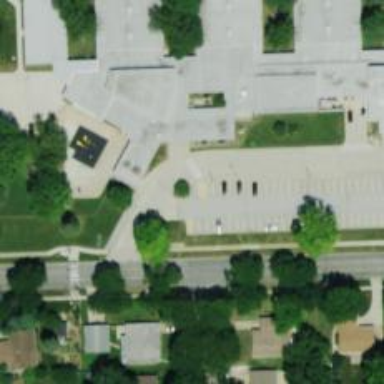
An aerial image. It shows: Parking space is available.